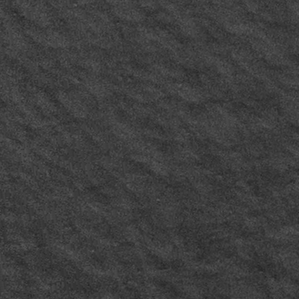
Label: frost